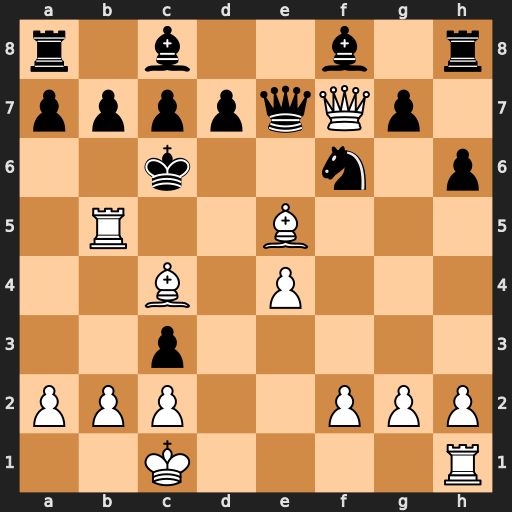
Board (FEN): r1b2b1r/ppppqQp1/2k2n1p/1R2B3/2B1P3/2p5/PPP2PPP/2K4R
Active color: w
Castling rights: -
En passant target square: -
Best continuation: Qd5+ Nxd5 exd5#